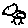
Label: bird